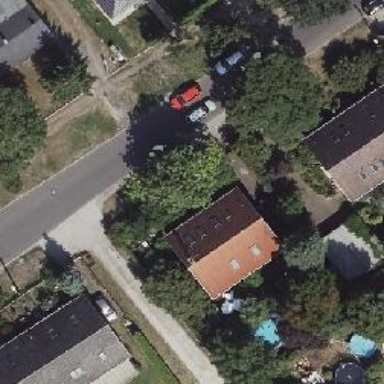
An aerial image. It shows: Smooth asphalt road in residential area.